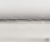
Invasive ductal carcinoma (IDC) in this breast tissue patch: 0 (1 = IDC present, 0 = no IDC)